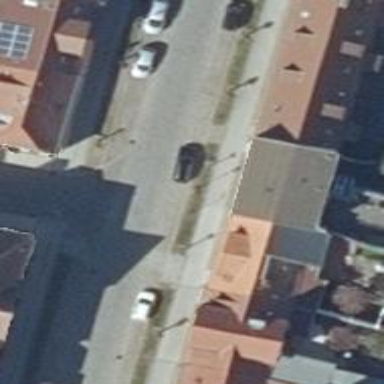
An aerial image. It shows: Residential road with sidewalks on both sides.